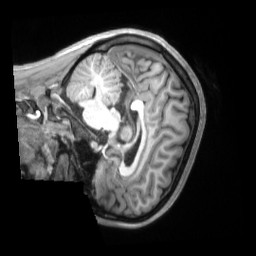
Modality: T1w
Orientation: sagittal
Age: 19
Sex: female
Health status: ill
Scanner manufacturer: siemens
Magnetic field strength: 3 T
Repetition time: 2.2 s
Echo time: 0.00157 s